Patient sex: F
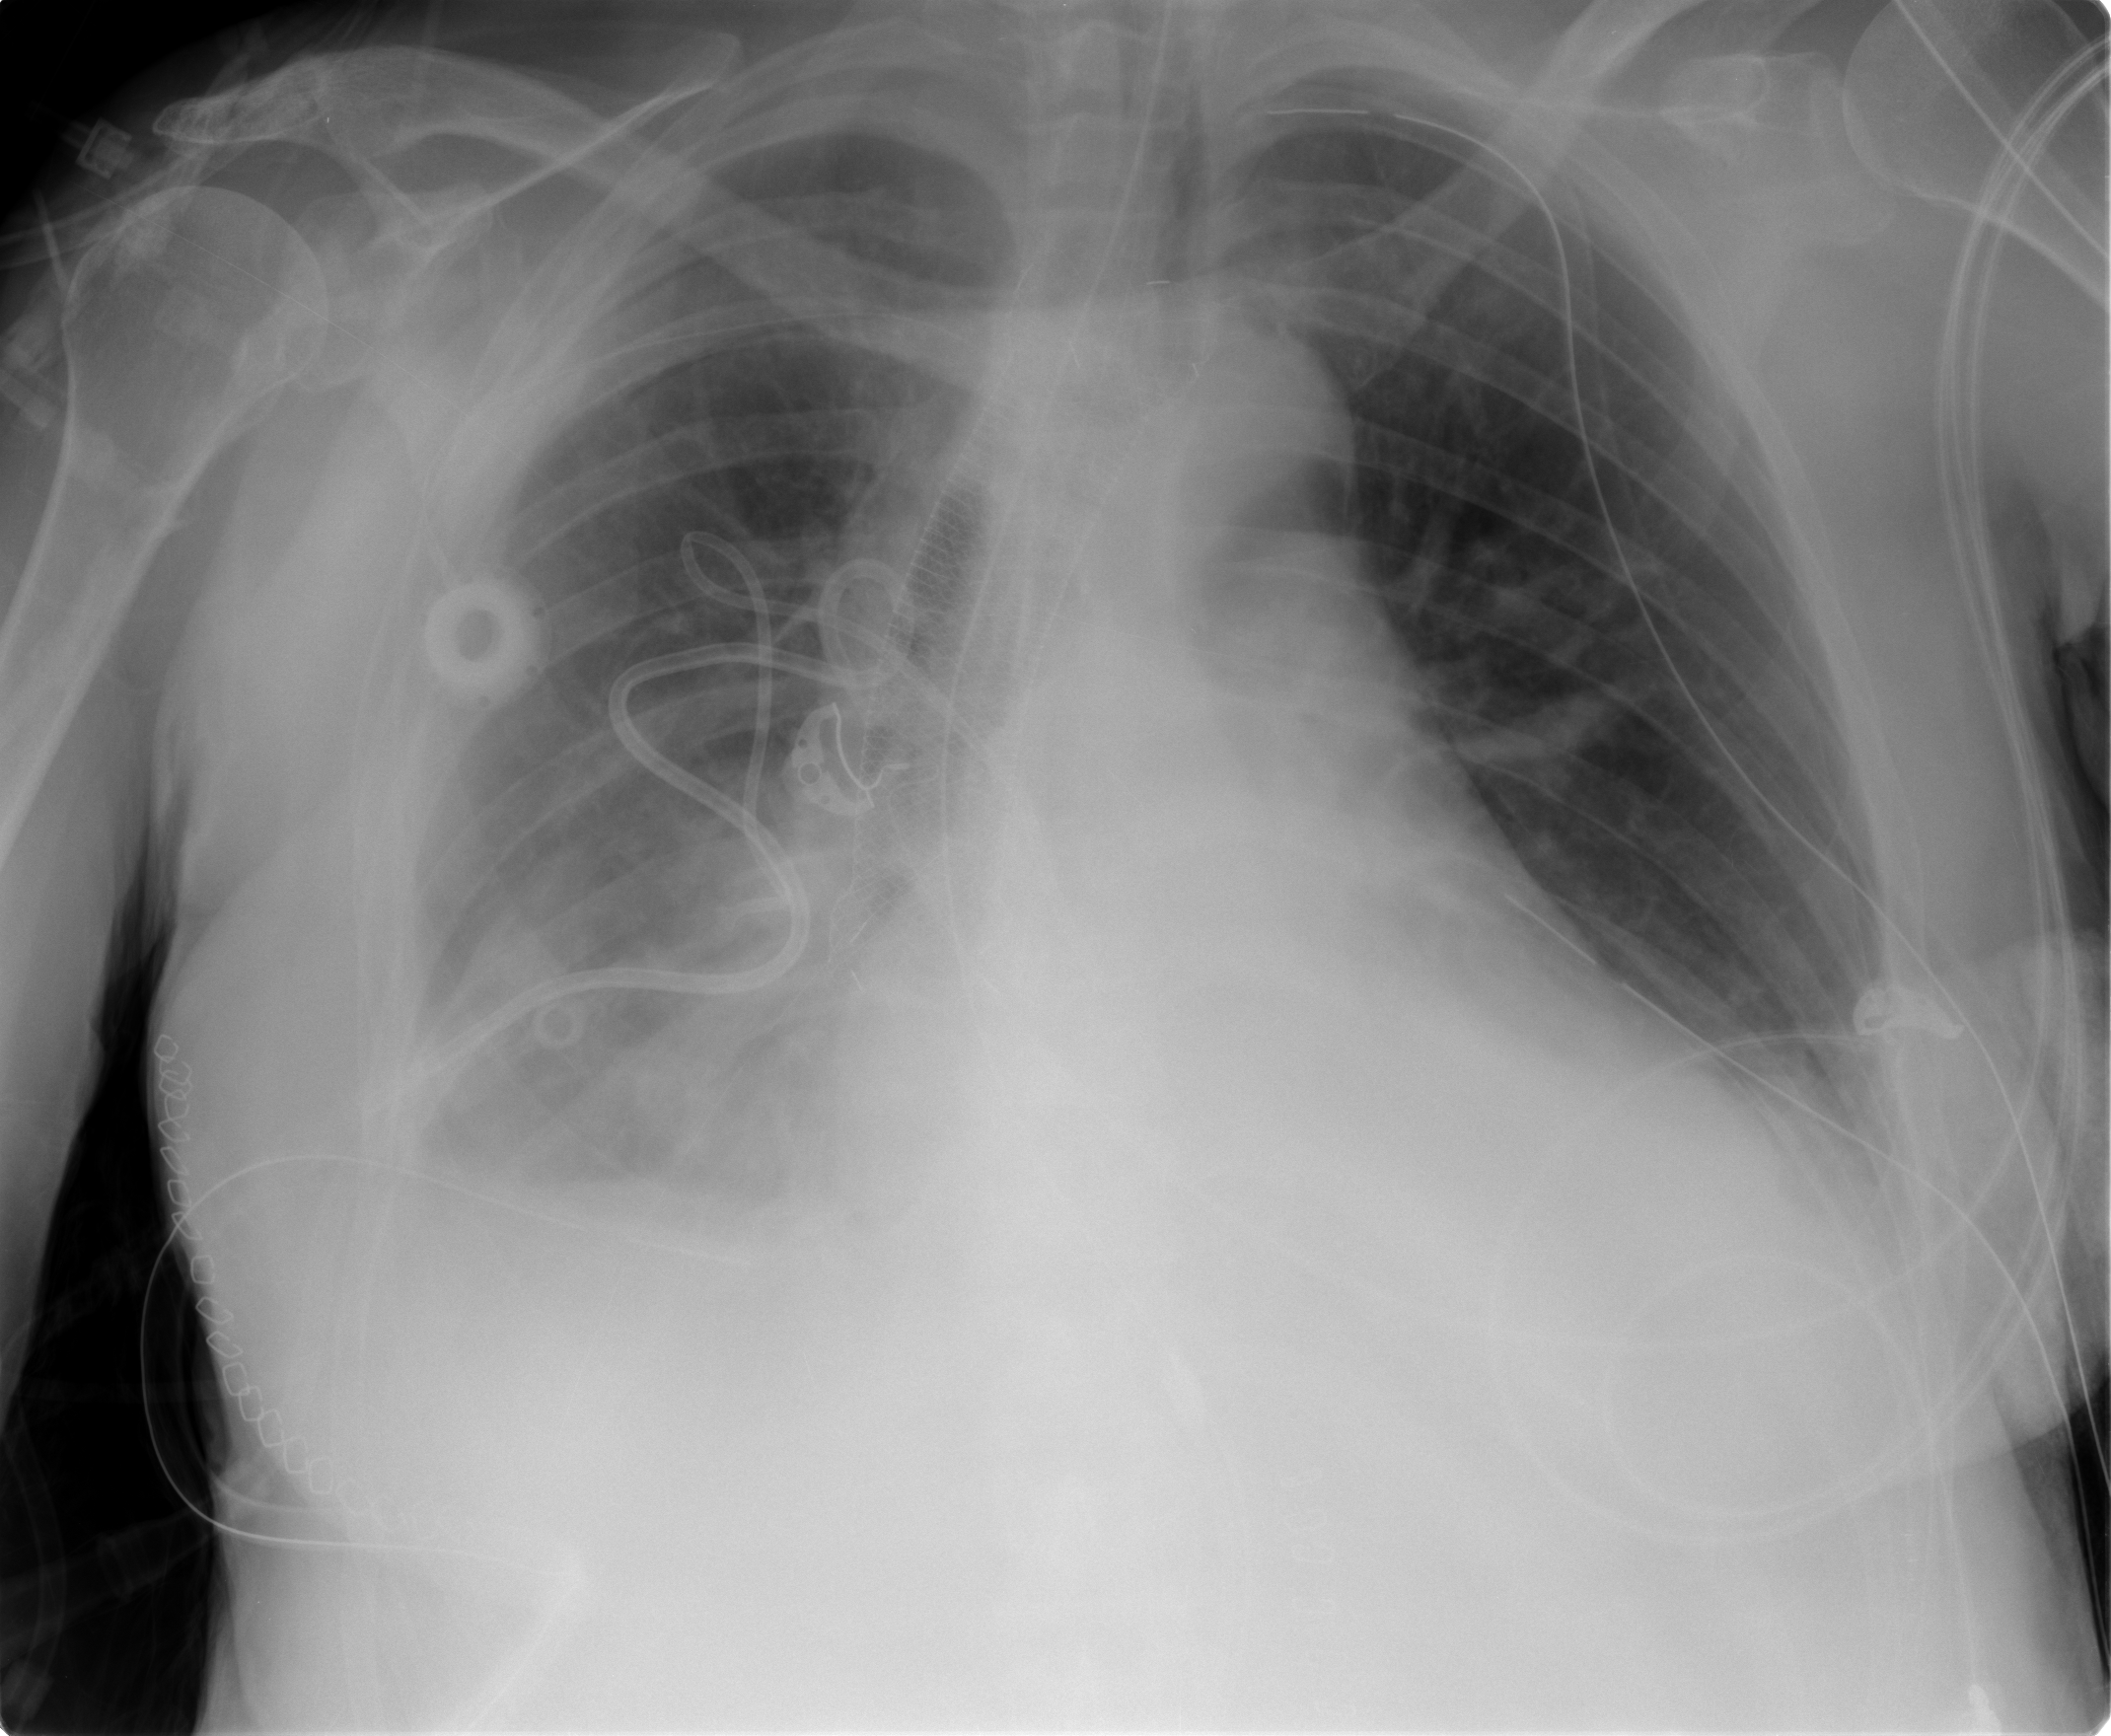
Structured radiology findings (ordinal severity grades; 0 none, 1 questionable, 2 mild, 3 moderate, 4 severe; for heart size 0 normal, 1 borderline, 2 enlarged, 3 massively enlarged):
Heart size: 2
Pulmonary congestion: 0
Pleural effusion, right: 2
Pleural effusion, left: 1
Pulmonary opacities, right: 0
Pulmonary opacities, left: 0
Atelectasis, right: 2
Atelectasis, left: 2